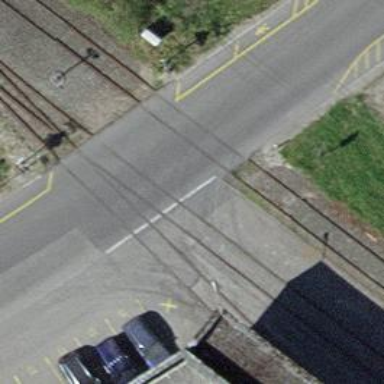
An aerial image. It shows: Level crossing along the railway.